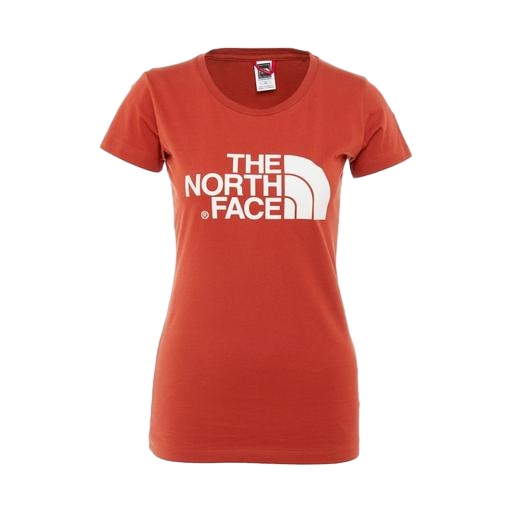
short sleeve half dome tee, red north face logo, black short sleeve half dome tee, white background